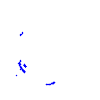
Particle: kaon